Question: i searched for the answer but i still didn't find a understandable answer, so i'm asking how to calculate the value at depth buffer.
In
<URL>
here is the formula as image:

and here it is written by me:
z' = (2^d -1 ) * ((far + near)/(2 * (far - near) + (1 / z) * (-far * near) / (far - near) + 1/2)
when d is the depth of the z-buffer (24 bits at my case)
and z is the z value of the vertex.
i wrote a simple code and tried to run it and read the depth buffer value and calculate it, but i receive deifferent answers.
my code example:
'''
/* init */
#define CUBE_SIDE_SIZE 0.25
glViewport(0,0,WINDOW_WIDTH,WINDOW_HEIGHT);
glMatrixMode(GL_PROJECTION);
glLoadIdentity();
glOrtho(-1, 1, -1, 1, -1, 1);
/* draw */
glEnable(GL_DEPTH_TEST);
glBegin(GL_QUADS);
glColor3f(1, 0, 0);
glVertex3f(-CUBE_SIDE_SIZE, -CUBE_SIDE_SIZE, -CUBE_SIDE_SIZE);
glVertex3f(-CUBE_SIDE_SIZE, CUBE_SIDE_SIZE, -CUBE_SIDE_SIZE);
glVertex3f(CUBE_SIDE_SIZE, CUBE_SIDE_SIZE, -CUBE_SIDE_SIZE);
glVertex3f(CUBE_SIDE_SIZE, -CUBE_SIDE_SIZE, -CUBE_SIDE_SIZE);
glEnd();
'''
I read from the depth buffer 0.375 value.
How can i get this value by calculation?
Thanks.
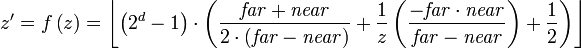
Answer: nearValue is -1, farValue is +1. Your cube is at -0.25. So the distance from the near plane is 0.75. The z values are scaled to the depth range, which defaults to [0,1]. Since farValue-nearValue = 2, that means the depth value is 0.75/2 = 0.375.
Also, you posted a formula for perspective projection, but you use an orthographic projection.